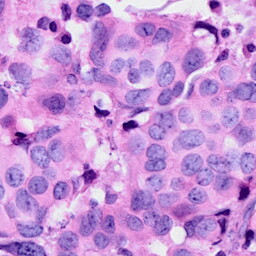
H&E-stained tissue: Breast